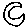
Label: moon